Question: I am working in c9.io ide environment, I have written below code in server.js file
'''
var http = require('http');
var path = require('path');
var async = require('async');
var socketio = require('socket.io');
var express = require('express');
var express = require('express');
var app = express();
var router = express();
var server = http.createServer(router);
server.listen(process.env.PORT || 3000, process.env.IP || "0.0.0.0", function(){
var addr = server.address();
console.log("Server listening at", addr.address + ":" + addr.port);
});
app.use(express.static(__dirname + '/client'));
// respond with "hello world" when a GET request is made to the homepage
app.get('/', function(req, res) {
res.render('index.html');
});
app.get('/about', function (req, res) {
res.send('about');
});
'''
After running node server.js in terminal the message given as
'''
Your code is running at https://nodejs2-mujaffar.c9.io.
Important: use process.env.PORT as the port and process.env.IP as the host in your scripts!
Server listening at 0.0.0.0:8080
'''
But after accessing <URL> url -- It is not rendering view only displaying message Error: Cannot GET /
What I am doing wrong?
Please help.

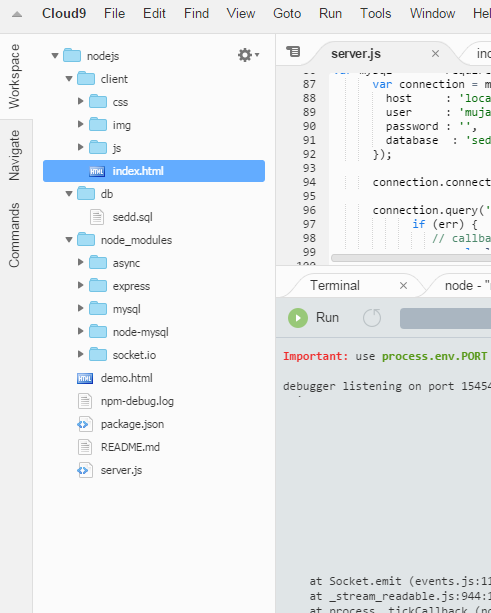
Answer: You seem to have created two instances of express which may be your problem.
Try changing:
'''
var express = require('express');
var app = express();
var router = express();
var server = http.createServer(router);
'''
to:
'''
var express = require('express');
var app = express();
var server = http.createServer(app);
'''
At the minute, your express 'app' variable is not bound to your http server. You have instead bounded an unused instance called 'router'. But then you have registered your routes to the 'app' variable.